Current action and preconditions to check: trajectory_clear

Your task: For each precondition in the list above, predict whether it will hold at this action.

Consider the current scene as observed from the mobile robot's camera, and analyze the predicted future states of all dynamic agents (e.g., people, animals, vehicles, or any moving entities) within the NEXT SECOND.

IMPORTANT: Only answer "very likely" if you are absolutely certain—based on strong, clear evidence—that a dynamic agent will violate the precondition in the predicted future state. Do NOT answer "very likely" for unlikely, ambiguous, or low-probability risks.

Ask yourself for each precondition: Is there a high probability, with clear and convincing evidence, that the predicted future states of any dynamic agent will interfere with the predicted future state of the currently executing action within the NEXT SECOND, causing that precondition to fail?

Assess the risk level based on these predictions. Use "likely" or "very likely" if motions create a clear risk of interference.

Use "neutral" or "improbable" if agents are nearby but their predicted paths are clearly diverging or non-conflicting.

Failure Risk Categories: "very improbable", "improbable", "neutral", "likely", "very likely"

Answer Format: Output ONLY the probability_of_failure value from these categories: "very improbable", "improbable", "neutral", "likely", "very likely"

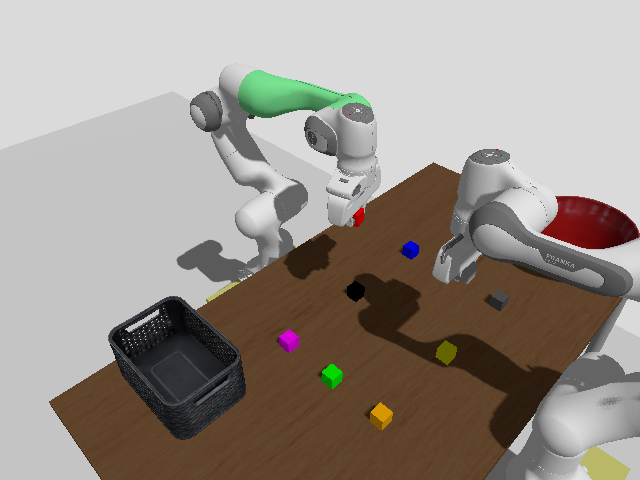

Answer: very improbable